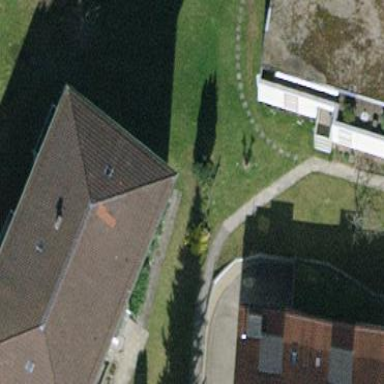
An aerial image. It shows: Hipped-roof apartment building with tile roofing.